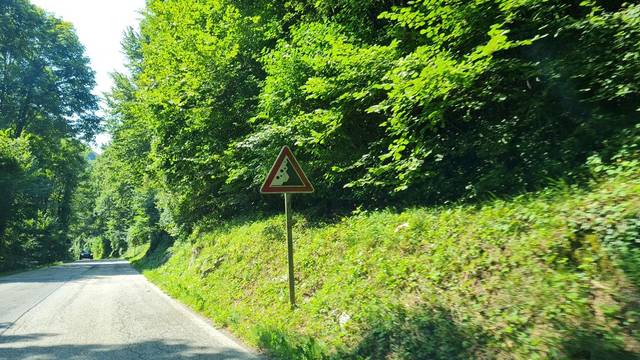
Region: Italy
Coordinates: 45.785, 11.605